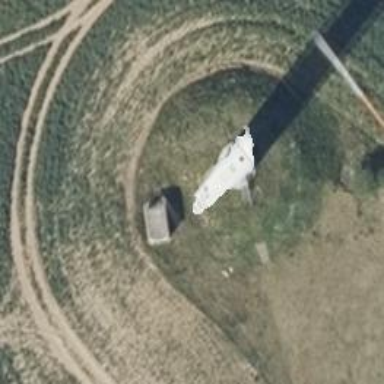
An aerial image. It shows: Wind generator with horizontal axis. The generator is wind turbine.